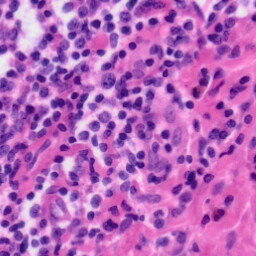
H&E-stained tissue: Tonsil